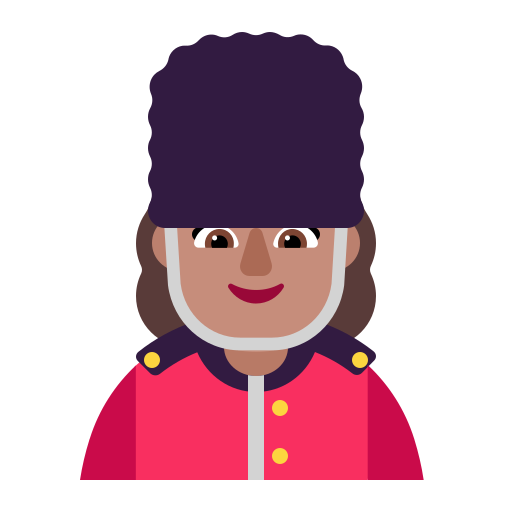
woman guard flat